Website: crate-barrel
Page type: billing-address
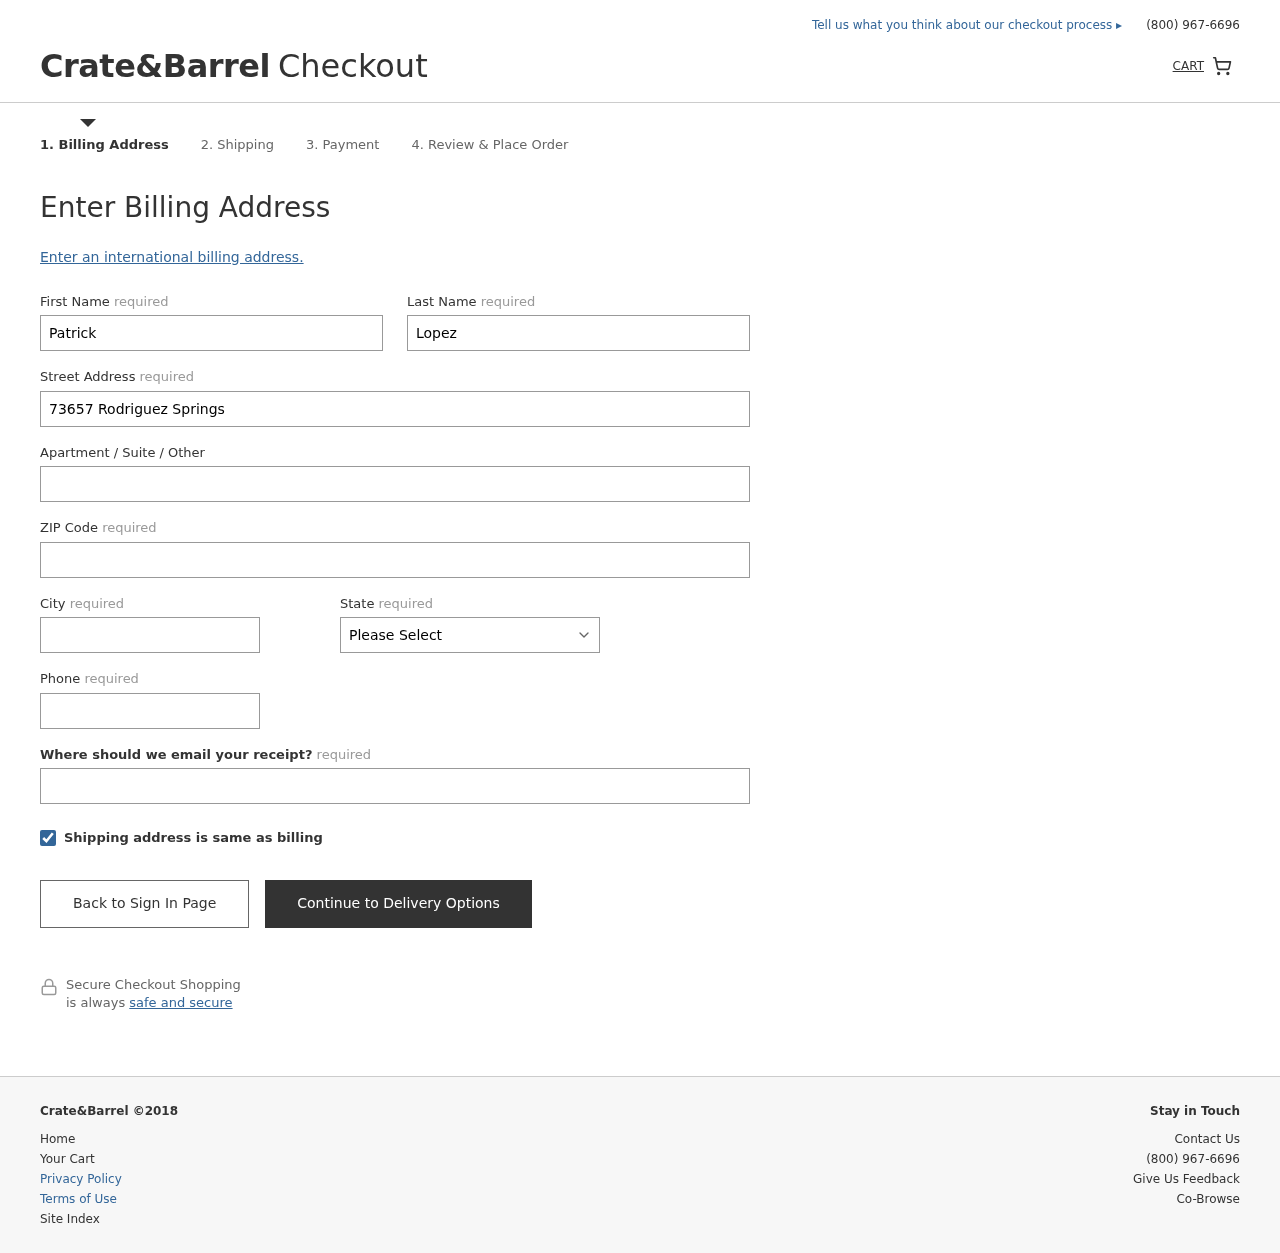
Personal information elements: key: PII_STATE
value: Maine
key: PII_FIRSTNAME
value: Patrick
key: PII_LASTNAME
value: Lopez
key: PII_STREET
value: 73657 Rodriguez Springs
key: PII_POSTCODE
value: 19743
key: PII_CITY
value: Jerryfort
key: PII_PHONE
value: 2054621640
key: PII_EMAIL
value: patricklopez@hotmail.com